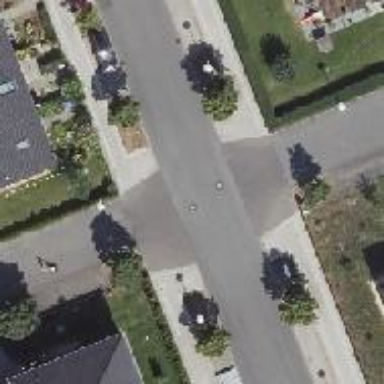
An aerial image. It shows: Unmarked road crossing.